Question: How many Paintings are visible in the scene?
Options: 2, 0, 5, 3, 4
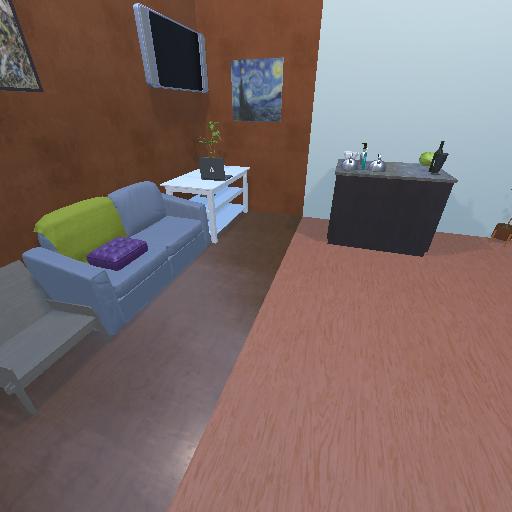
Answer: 2